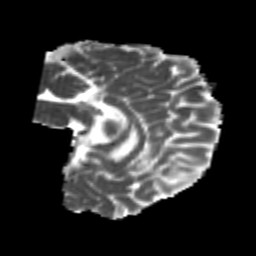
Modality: MD
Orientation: sagittal
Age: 22
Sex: male
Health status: healthy
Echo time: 0.074 s